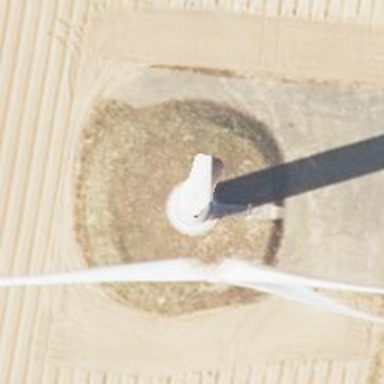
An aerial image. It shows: Wind-powered generator.